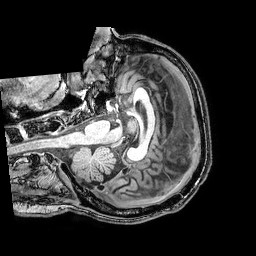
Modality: T1w
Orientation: axial
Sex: male
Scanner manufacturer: philips
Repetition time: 0.008171 s
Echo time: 0.00374 s